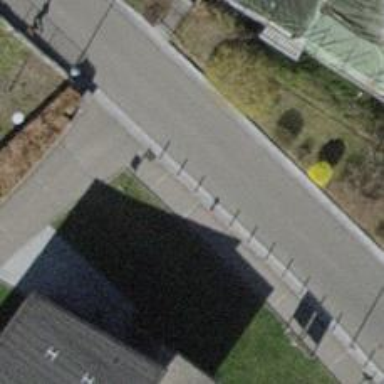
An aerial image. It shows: Bollard barrier.